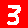
Digit: 3